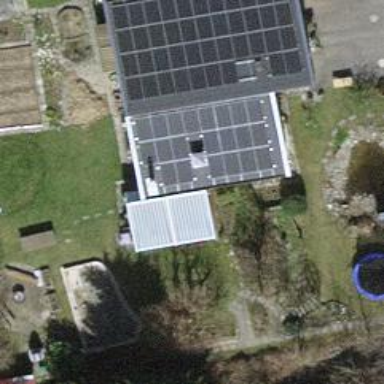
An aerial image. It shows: Solar power generator with photovoltaic panels.